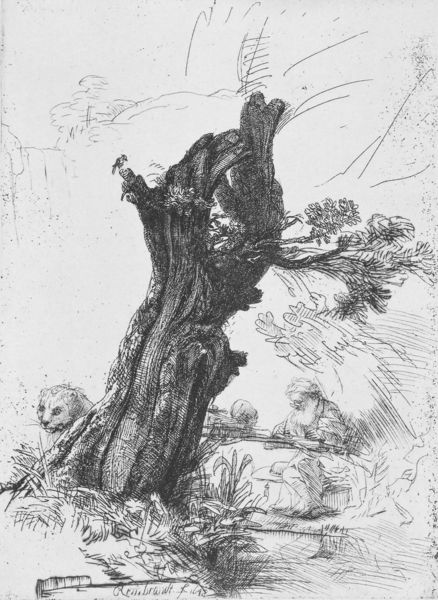
Titel: Hl. Hieronymus unter dem Weidenstamm
Künstler: Harmensz van Rijn Rembrandt
Institution: Hamburg, Kunsthalle
Schlagwörter: baum, kopf, mann, landschaft, skizze, zeichnung, tier, bart, mensch, rembrandt, ast, baumstamm, natur, stamm, schräg, studie, lesen, selbstporträt, katze, kohle, radierung, bleistift, löwe, studieren, totenschädel, schief, baumstumpf, leopard, verwachsen, hyronimus, 1580